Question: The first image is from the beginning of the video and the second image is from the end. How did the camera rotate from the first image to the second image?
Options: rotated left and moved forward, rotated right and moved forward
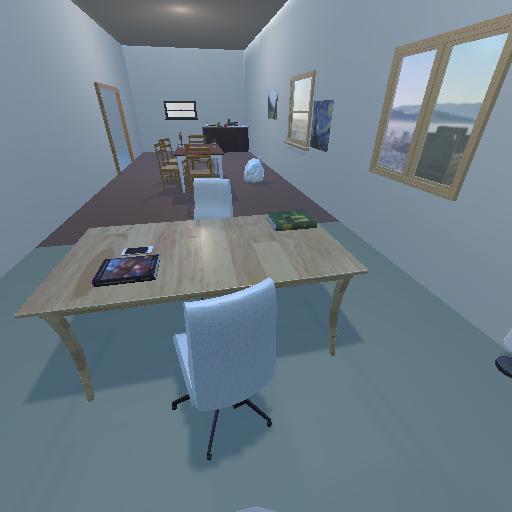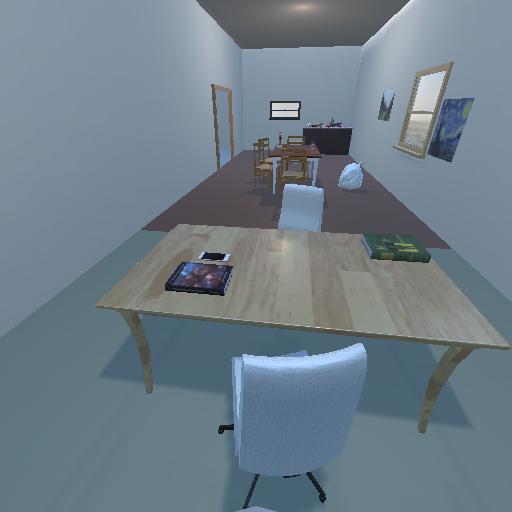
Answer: rotated left and moved forward